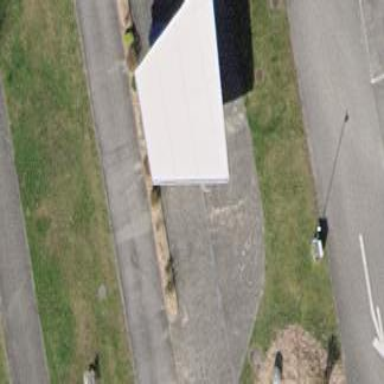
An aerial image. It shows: View of roof of building.